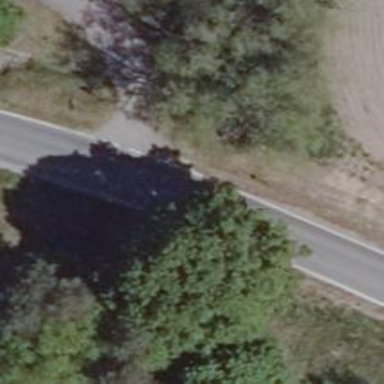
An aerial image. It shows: Primary road with asphalt surface.